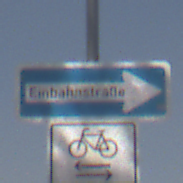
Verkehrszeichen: EinbahnstrasseRechtsweisend
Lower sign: RichtungsangabeDurchPfeile9
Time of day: Midday
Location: Outdoor (Nature)
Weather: PartlyCloudy
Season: NotSpecified
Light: Natural